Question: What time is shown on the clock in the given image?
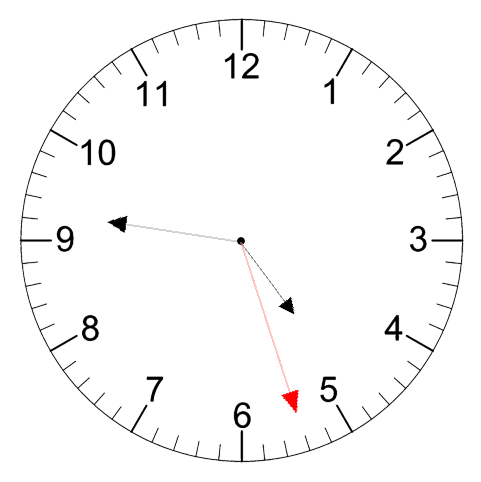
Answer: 04:46:27